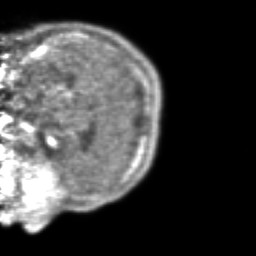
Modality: PET
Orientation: sagittal
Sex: female
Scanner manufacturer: ge